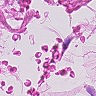
Metastatic tissue present: no